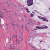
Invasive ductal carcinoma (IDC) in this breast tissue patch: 1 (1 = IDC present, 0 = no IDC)